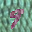
Label: 9